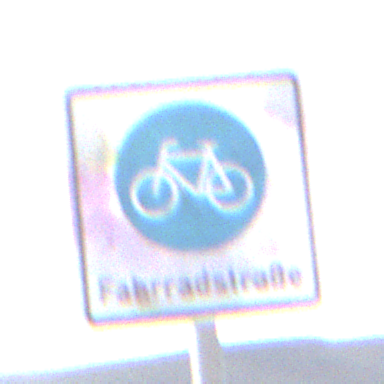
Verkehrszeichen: BeginnFahrradstrasse
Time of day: SunriseSunset
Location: Outdoor (RoadRail)
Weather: PartlyCloudy
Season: NotSpecified
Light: Natural